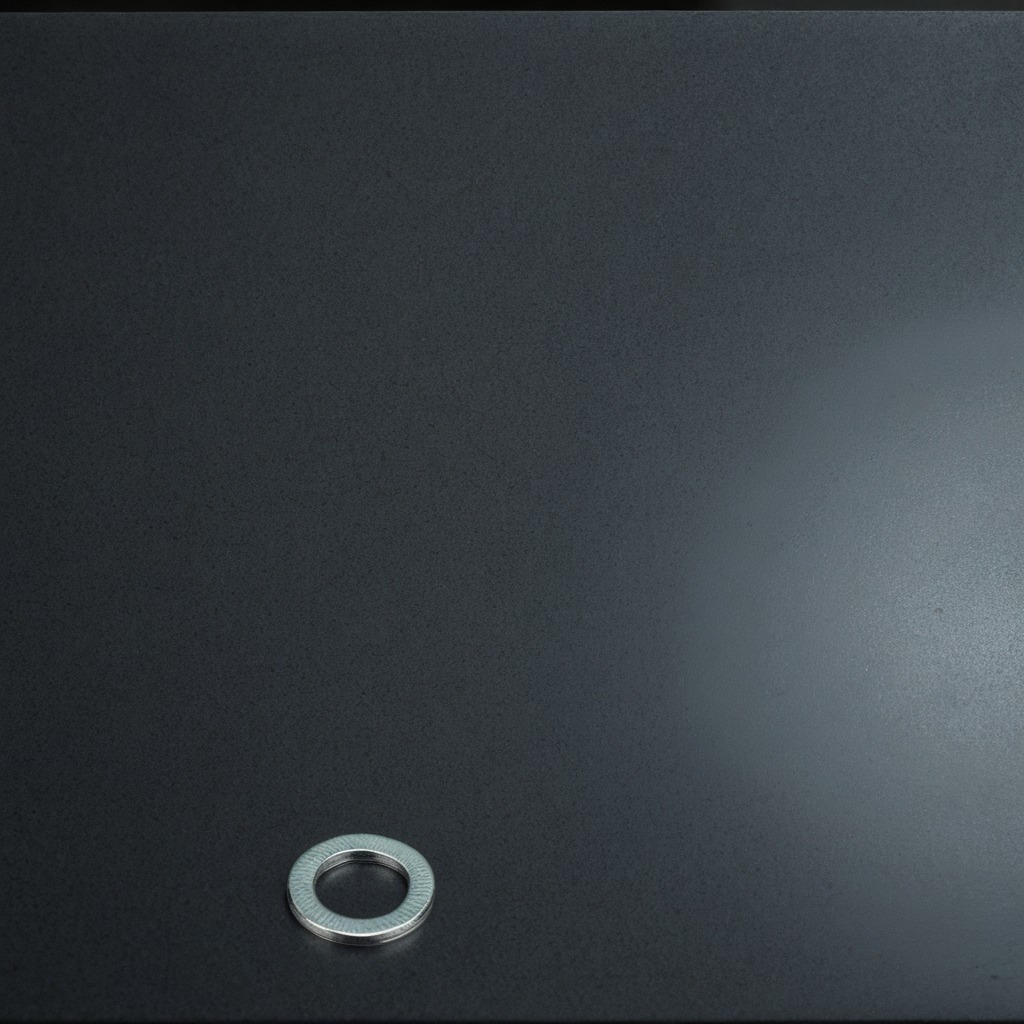
A flat metal washer lies on the clean granite table inside a workshop at night dim ambient light soft shadows worn but